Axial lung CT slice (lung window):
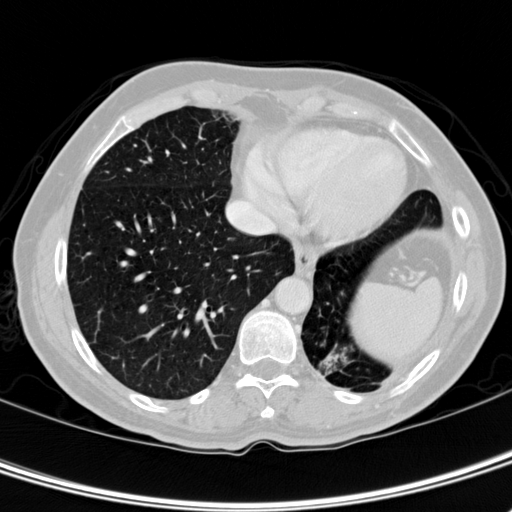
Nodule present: no